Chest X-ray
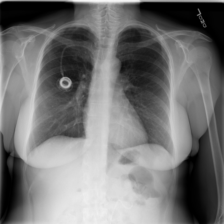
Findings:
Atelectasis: negative
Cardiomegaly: negative
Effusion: negative
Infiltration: negative
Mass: negative
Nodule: negative
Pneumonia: negative
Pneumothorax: negative
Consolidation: negative
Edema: negative
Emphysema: negative
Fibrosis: negative
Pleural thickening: negative
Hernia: negative